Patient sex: M
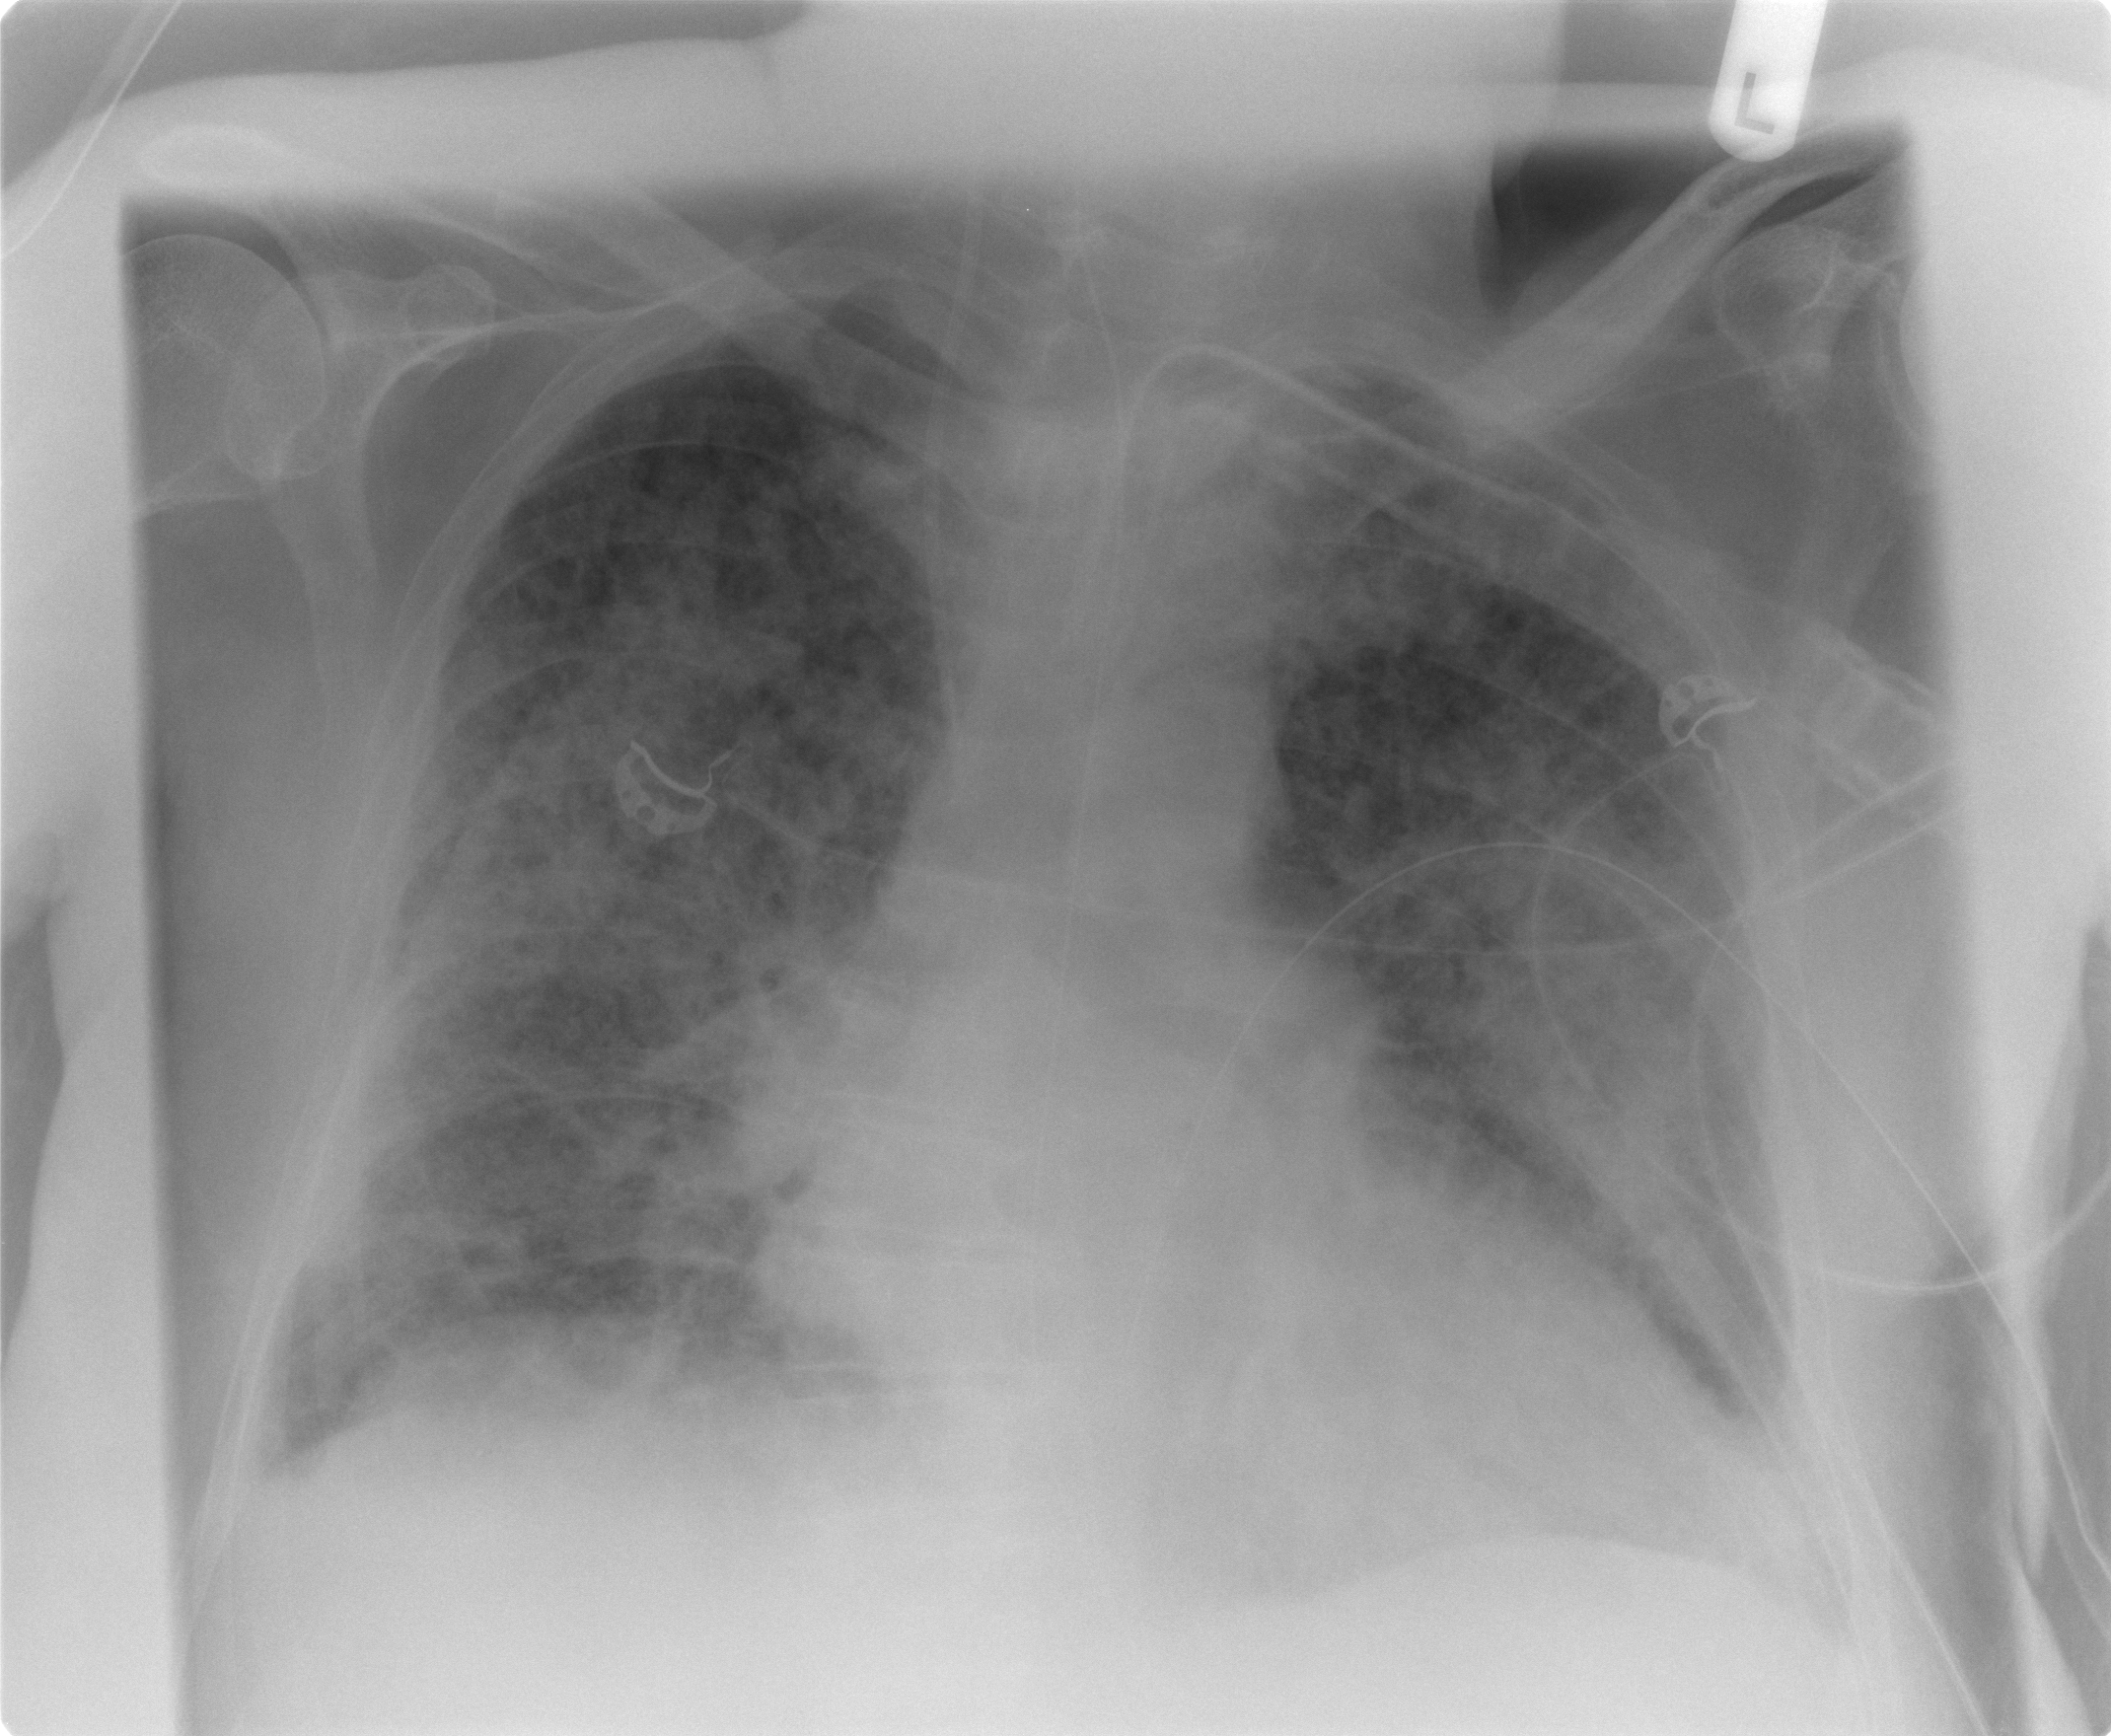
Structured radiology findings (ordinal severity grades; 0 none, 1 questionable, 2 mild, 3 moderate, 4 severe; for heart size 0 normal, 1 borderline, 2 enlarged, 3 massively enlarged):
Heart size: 0
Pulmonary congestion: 3
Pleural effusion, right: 1
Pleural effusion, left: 1
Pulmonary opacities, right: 3
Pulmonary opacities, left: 3
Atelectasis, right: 3
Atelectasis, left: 3